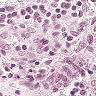
Metastatic tissue present: no